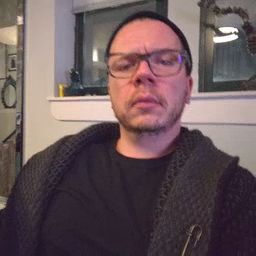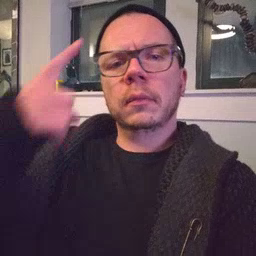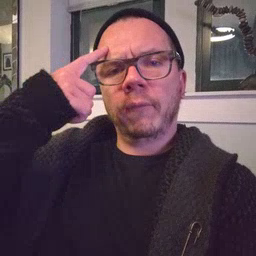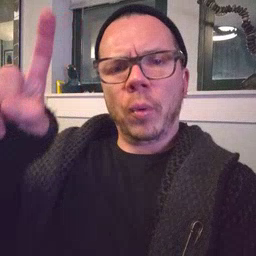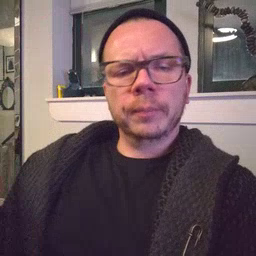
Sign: for